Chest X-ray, PA view. Patient: 25 years old, sex F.
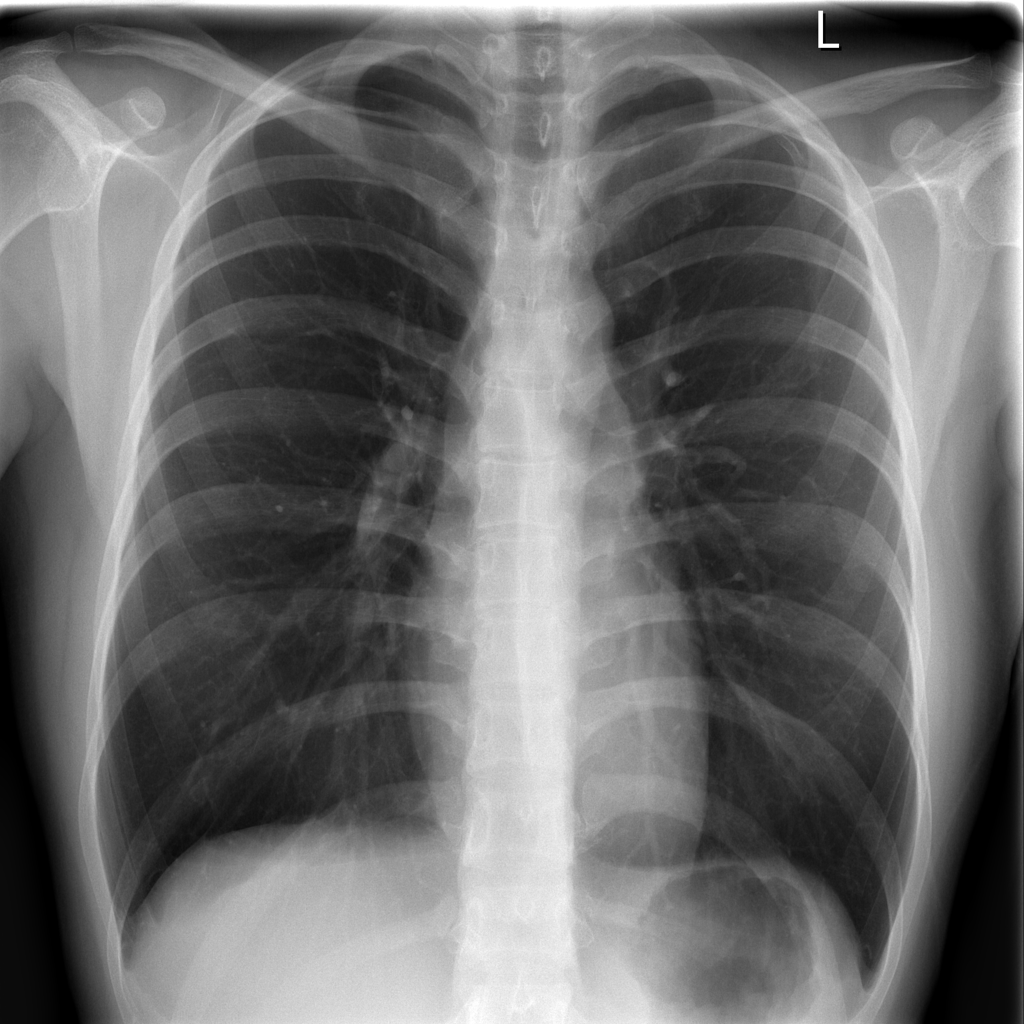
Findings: No Finding